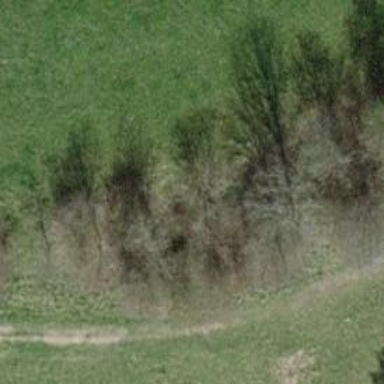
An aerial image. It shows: Beautiful tree in nature.